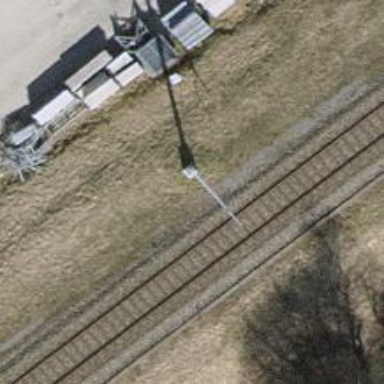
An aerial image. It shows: Catenary mast for power lines.